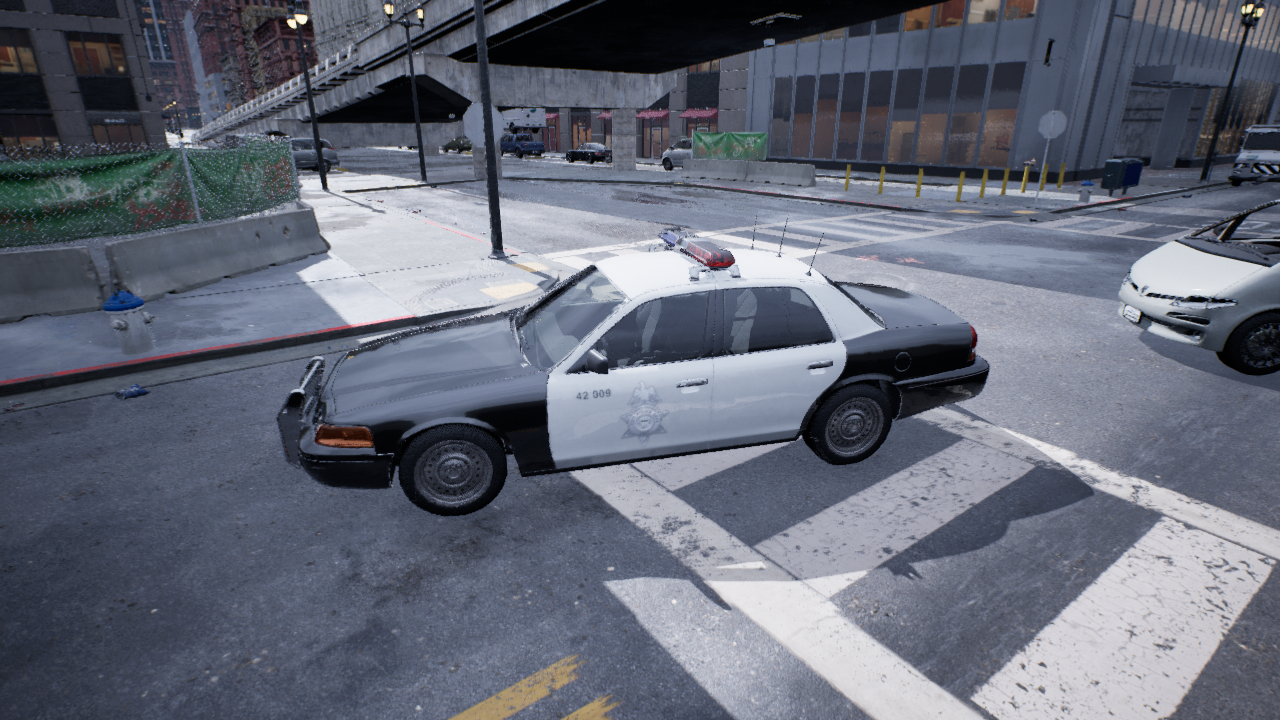
Venue: intersection
Lighting: overcast
Vehicle rig: sedan